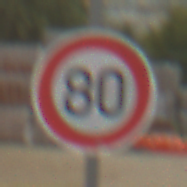
Verkehrszeichen: Geschwindigkeit80
Umgebung: Outdoor, Suburban
Tageszeit: MorningAfternoon
Wetter: PartlyCloudy
Licht: Natural
Jahreszeit: NotSpecified
Kontrast: LowContrast